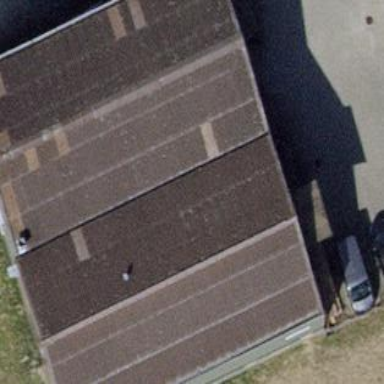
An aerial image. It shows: Industrial building.